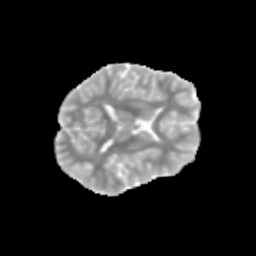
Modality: MD
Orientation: axial
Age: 12
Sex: male
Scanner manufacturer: siemens
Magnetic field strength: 3 T
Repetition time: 3.8 s
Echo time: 0.07 s